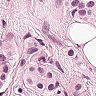
Metastatic tissue present: yes